This is a demodulated (Hilbert-envelope) spectrum computed from a bearing vibration snapshot; the dashed markers indicate where each bearing fault type would appear (BPFO, BPFI, BSF, FTF). Classify the bearing condition as one of: normal, inner_race, outer_race, ball.
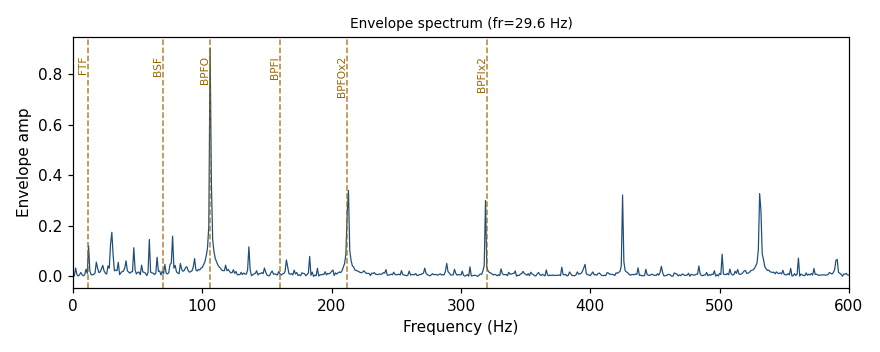
Answer: outer_race